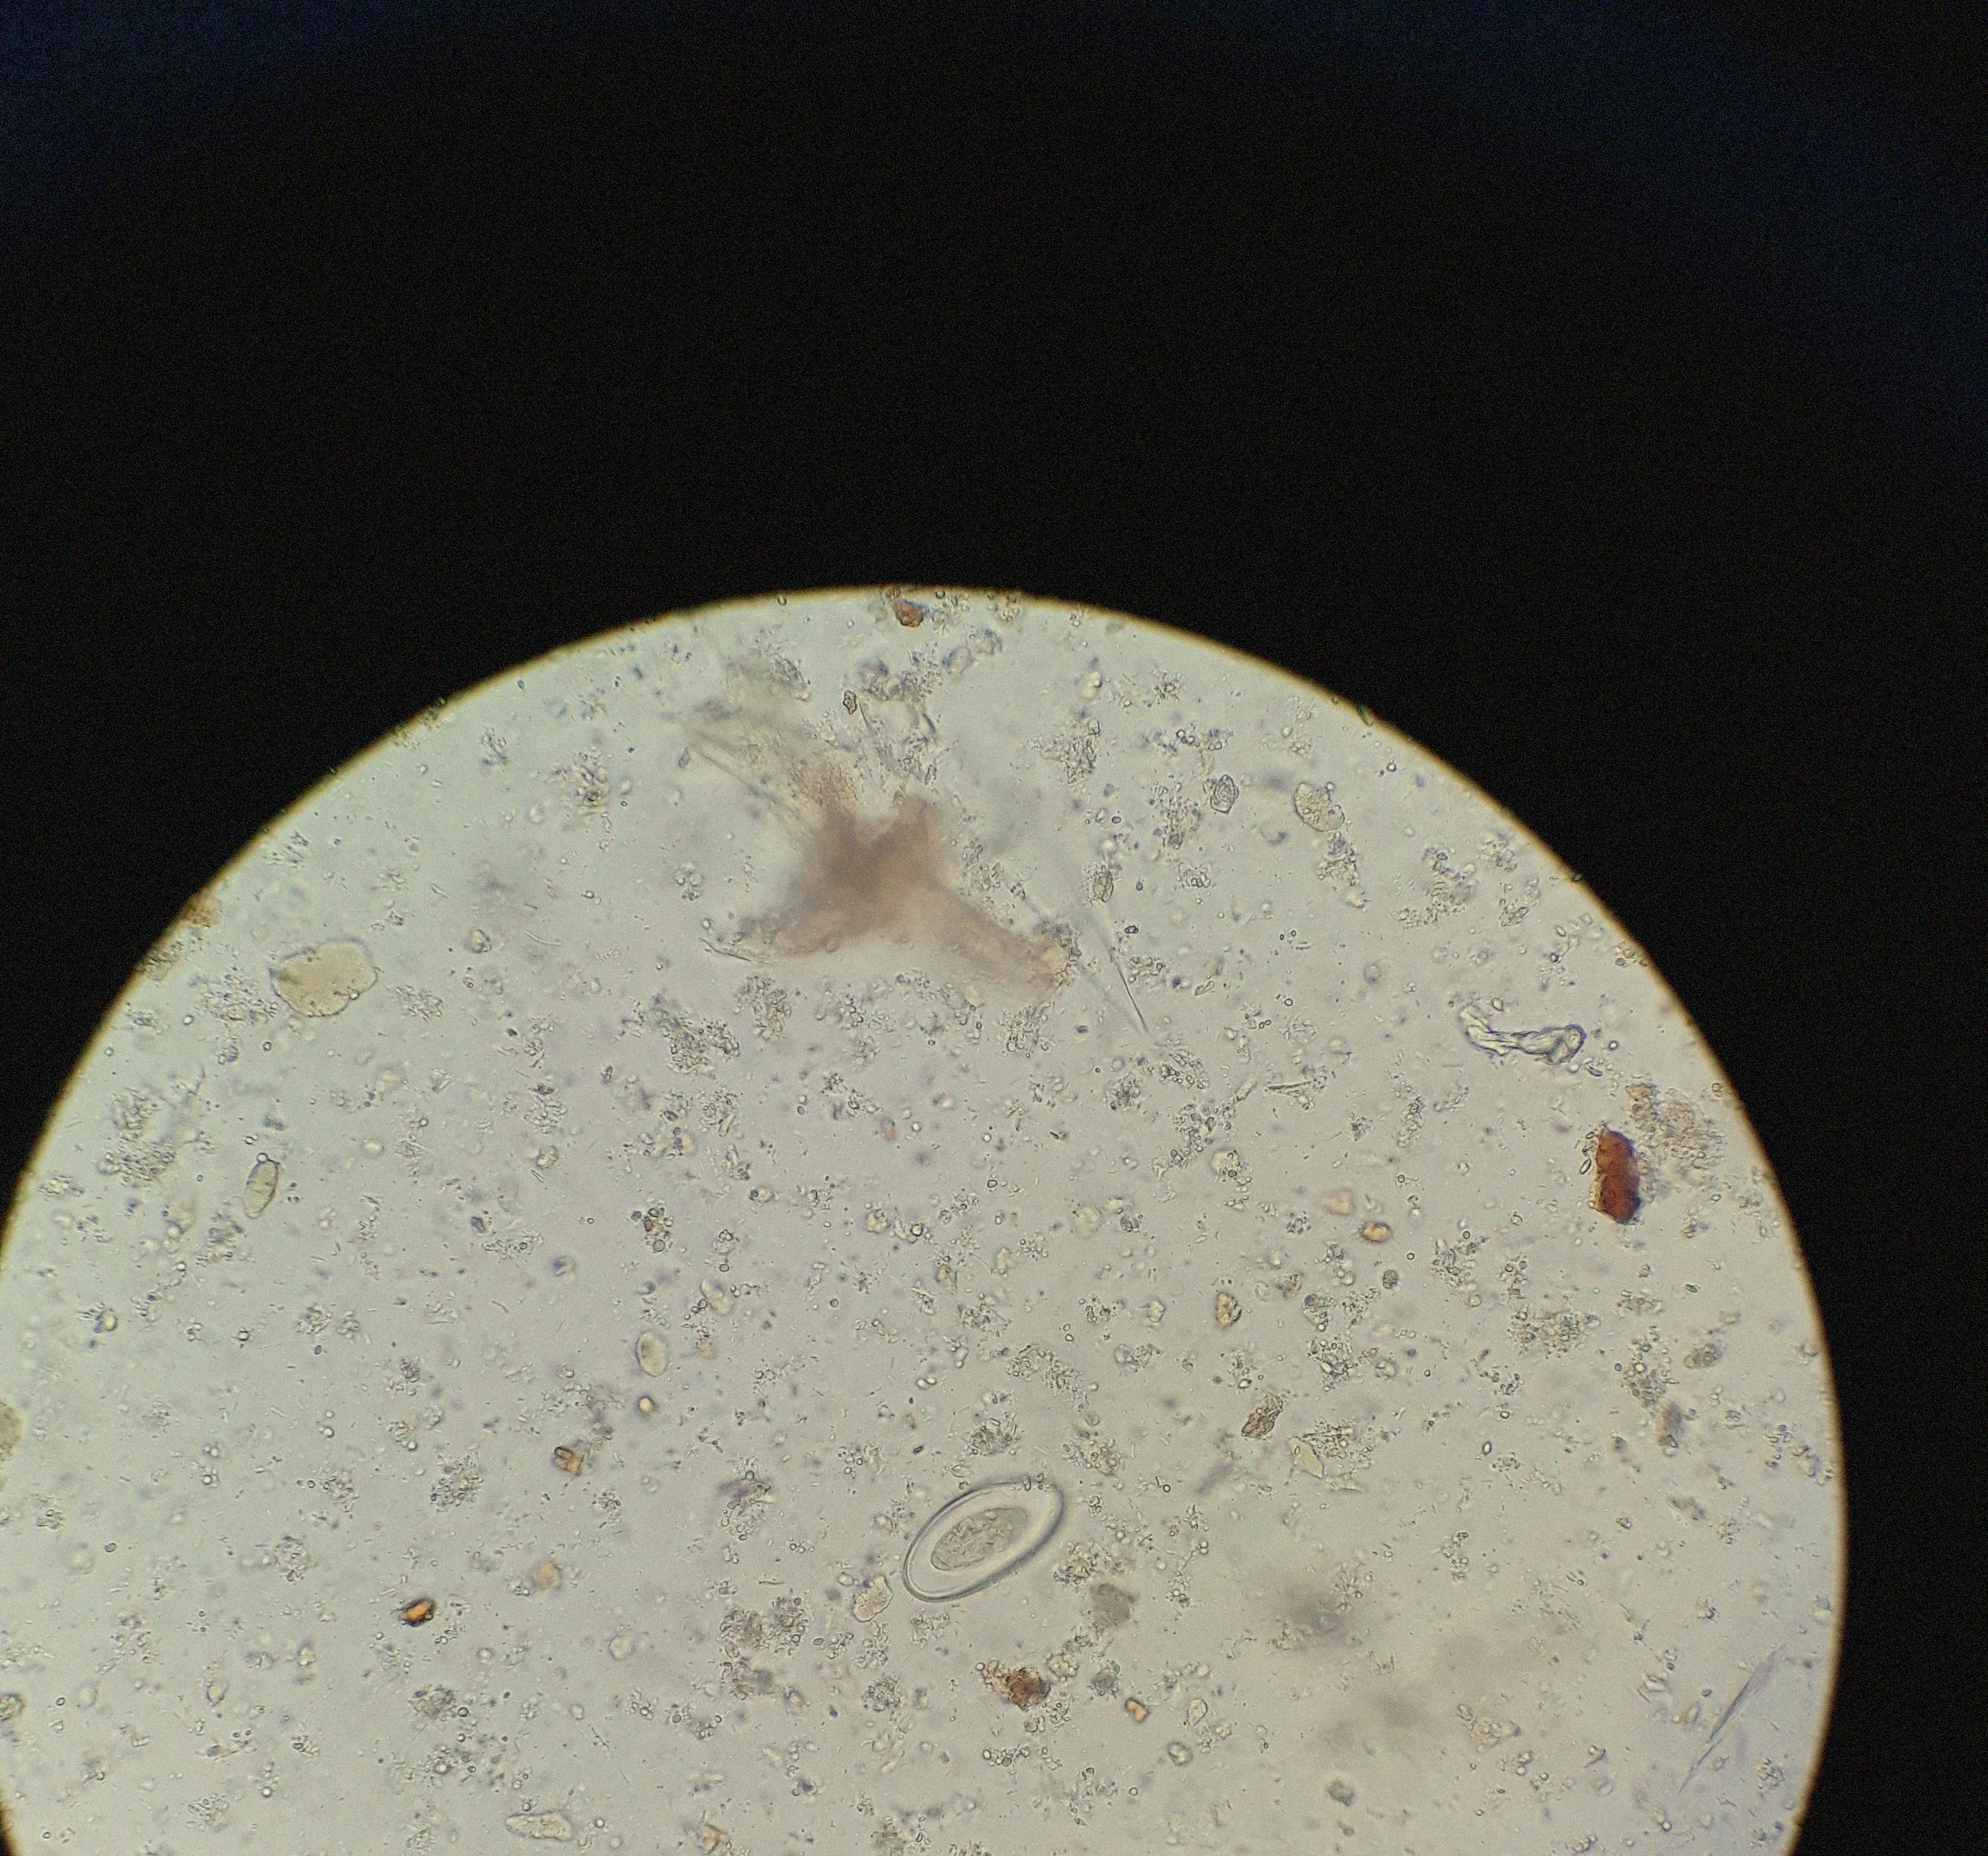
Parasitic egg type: Enterobius vermicularis